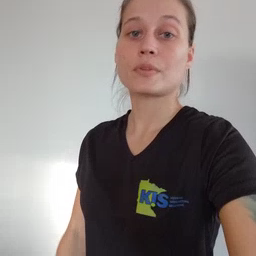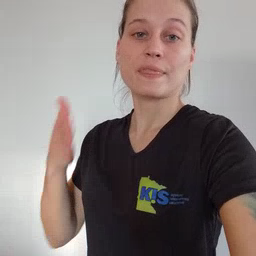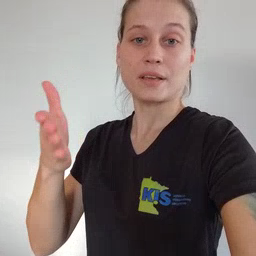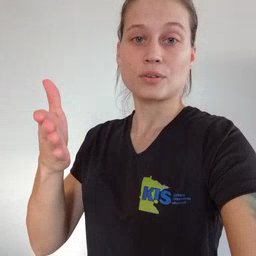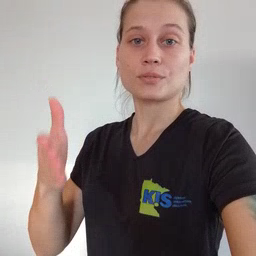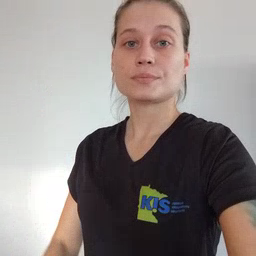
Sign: there